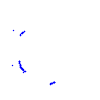
Particle: proton